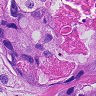
Metastatic tissue present: yes